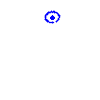
Particle: electron